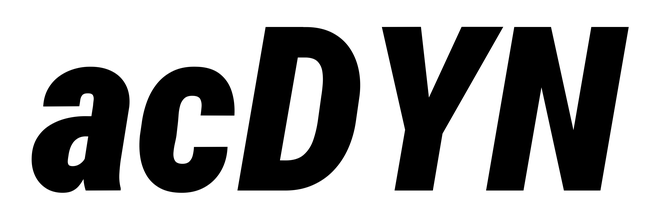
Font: Roboto-Italic_Condensed_Black_Italic